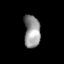
Tissue: skin
Cell type: Endothelial cells
Senescence score: 0.7492
Nuclear area (px): 514
Mean DAPI intensity: 147.889